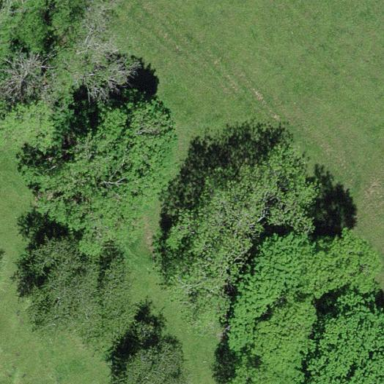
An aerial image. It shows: Forest area.